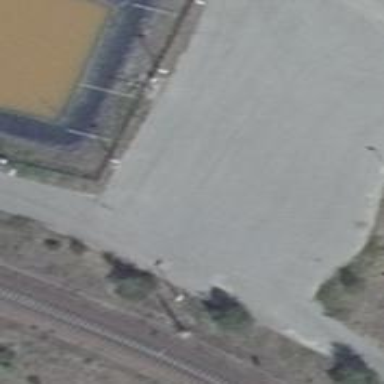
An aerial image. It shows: Asphalt track with grade1 tracktype.